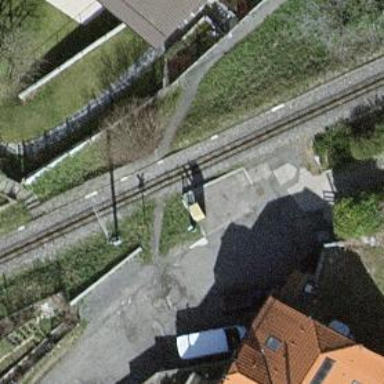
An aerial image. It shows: Crossing for the railway.